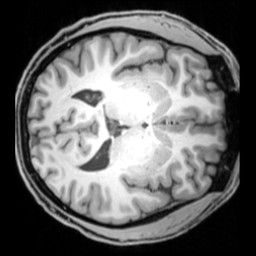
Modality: T1w
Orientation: axial
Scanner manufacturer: siemens
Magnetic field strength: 3 T
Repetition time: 1.9 s
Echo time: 0.00397 s